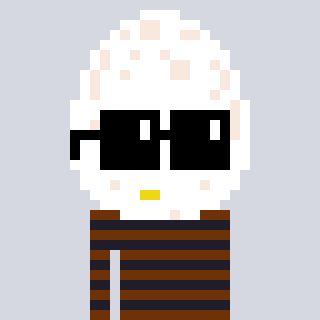
a pixel art character with square black sunglasses, a egg-shaped head and a grayscale-colored body on a cool background